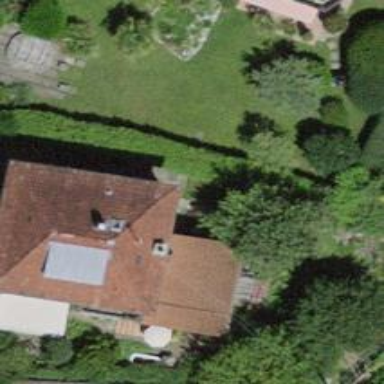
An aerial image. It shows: House with hipped roof.